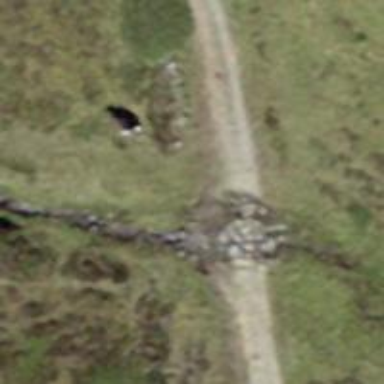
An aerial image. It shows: Culvert tunnel.